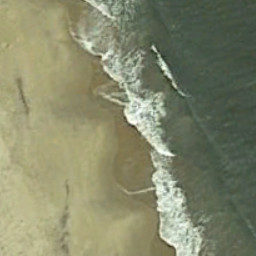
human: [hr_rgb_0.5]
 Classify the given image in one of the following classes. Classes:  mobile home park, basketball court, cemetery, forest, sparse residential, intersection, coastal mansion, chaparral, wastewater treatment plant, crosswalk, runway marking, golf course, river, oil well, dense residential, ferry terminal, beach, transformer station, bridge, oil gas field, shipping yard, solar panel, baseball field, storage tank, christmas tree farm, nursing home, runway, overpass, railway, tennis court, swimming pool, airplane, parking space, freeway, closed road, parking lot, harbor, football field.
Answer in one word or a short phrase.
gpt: beach